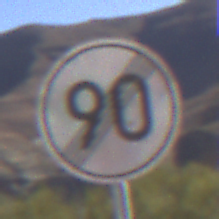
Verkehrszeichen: EndeGeschwindigkeit90
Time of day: Midday
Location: Outdoor (Nature)
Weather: Clear
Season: NotSpecified
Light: Natural